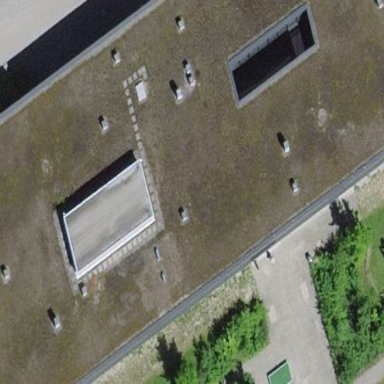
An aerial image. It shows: School building.